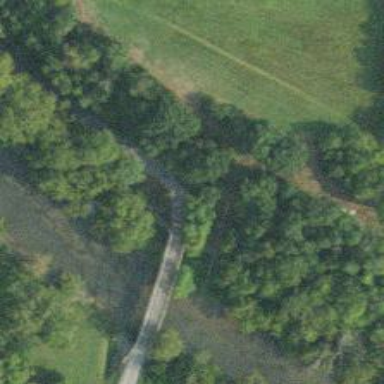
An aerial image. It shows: Residential road with bridge.